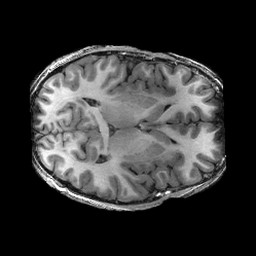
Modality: T1w
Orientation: axial
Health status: ill
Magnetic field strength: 3 T